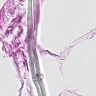
Metastatic tissue present: no